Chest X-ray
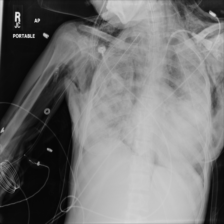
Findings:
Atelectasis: negative
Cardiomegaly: negative
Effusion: negative
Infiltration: negative
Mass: negative
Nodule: negative
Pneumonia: negative
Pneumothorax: negative
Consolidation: negative
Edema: negative
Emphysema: positive
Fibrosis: negative
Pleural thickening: negative
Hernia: negative